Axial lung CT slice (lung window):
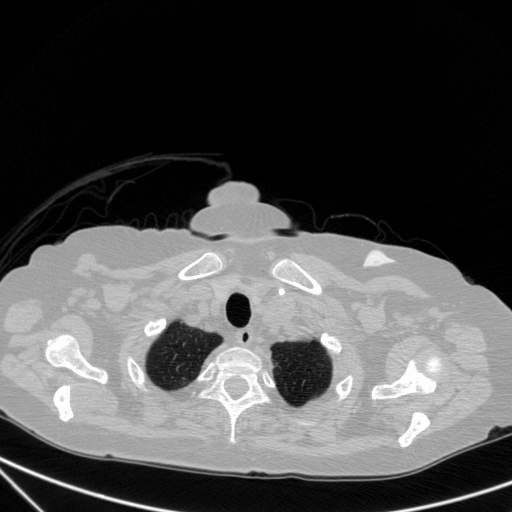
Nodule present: no